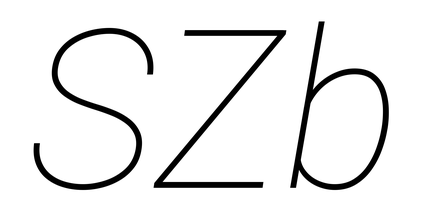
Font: Roboto-Italic_Thin_Italic